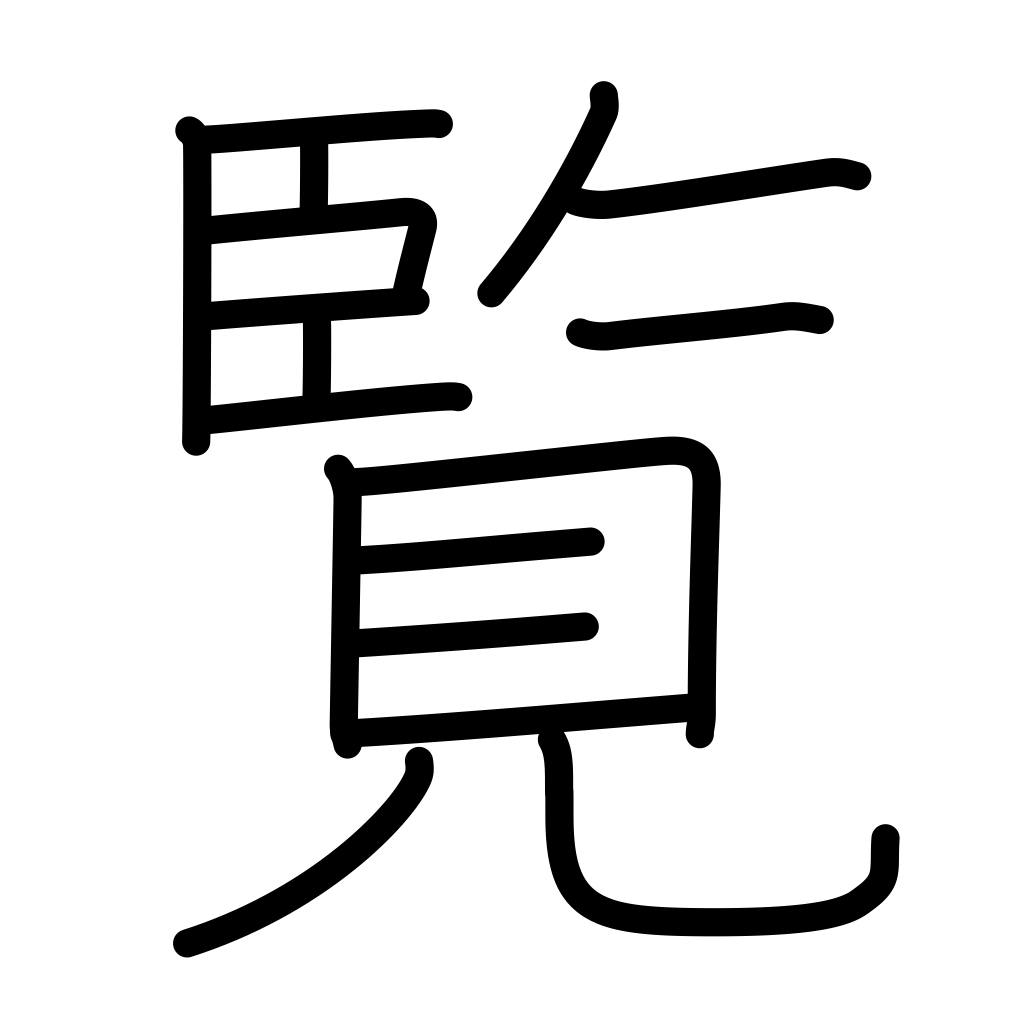
Meaning: perusal, see